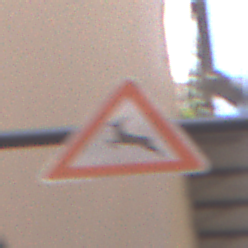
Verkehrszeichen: WildwechselRechts
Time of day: MorningAfternoon
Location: Outdoor (Urban)
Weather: Clear
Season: NotSpecified
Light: Natural